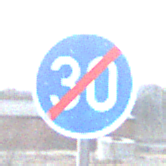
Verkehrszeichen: EndeMindestgeschwindigkeit
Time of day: SunriseSunset
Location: Outdoor (Suburban)
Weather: PartlyCloudy
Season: Winter
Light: Natural